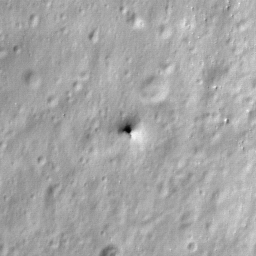
Pit: Stevinus 17
Host crater: Stevinus
Host type: impact_melt
Lunar coordinates: latitude -32.369, longitude 53.612